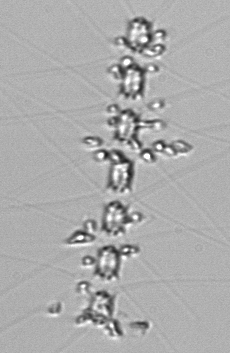
Label: Chaetoceros_didymus_TAG_external_flagellate